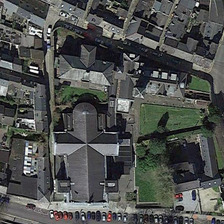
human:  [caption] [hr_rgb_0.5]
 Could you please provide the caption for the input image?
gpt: the cross shape church is close to a road and surrounded by some black buildings .

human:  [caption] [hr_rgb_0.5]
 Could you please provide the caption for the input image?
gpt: we can see a cross shaped church with many cars parks on its roadside .

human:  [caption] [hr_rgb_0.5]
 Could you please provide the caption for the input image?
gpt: we can see three blocks where all the buildings has grey roofs  among which there is a cross shaped church .

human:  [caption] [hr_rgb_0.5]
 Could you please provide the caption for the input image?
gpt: we can see three blocks where all the buildings has grey roofs  among which there is a cross shaped church .

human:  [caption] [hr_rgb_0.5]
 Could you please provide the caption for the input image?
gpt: a line of cars and several green trees are near a church in an urban area .